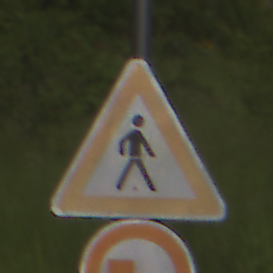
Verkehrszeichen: FussgaengerLinks
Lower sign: UeberholverbotKraftfahrzeuge
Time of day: Midday
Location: Outdoor (RoadRail)
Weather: PartlyCloudy
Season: NotSpecified
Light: Natural